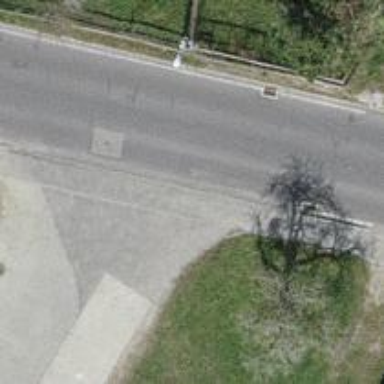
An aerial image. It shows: Tertiary road.